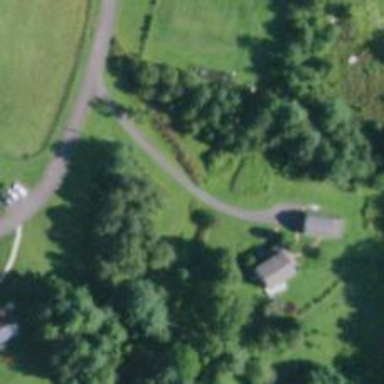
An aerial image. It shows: Driveway leading to service road.